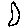
Label: moon